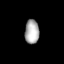
Tissue: lung
Cell type: Fibroblasts
Senescence score: 0.6669
Nuclear area (px): 340
Mean DAPI intensity: 171.644